Question: I'm writing an encryptor code and to be more specific:
I'm currently writing a check that encrypts the letters and then decrypts them in order to see whether they can be, and then compares the decrypted output to the initial input.
I check this because the decryption formula uses 'cos^-1' which can't take use values.
Unfortunately, the list of the ints of the letters '(a=1, b=2, z=26, etc)' keeps adding the same first value, even though the value changes.
Part of the code:
'''
foreach(int x in LetInt) {
DoubInt++;
try {
CheckLetInt.Add(Convert.ToInt64(Math.Acos(Math.Pow((((Math.Tan((x+1) / (180/Math.PI)) / Math.Sin((x+1) / (180/Math.PI))) * (Math.Cos(A / (180/Math.PI)) * B)) - 1) / (Math.Cos(A / (180 / Math.PI)) * B), -1)) * (180 / Math.PI)));
Console.WriteLine("Correct number:" + Convert.ToInt64(Math.Acos(Math.Pow((((Math.Tan((x+1) / (180/Math.PI)) / Math.Sin((x+1) / (180/Math.PI))) * (Math.Cos(A / (180/Math.PI)) * B)) - 1) / (Math.Cos(A / (180 / Math.PI)) * B), -1)) * (180 / Math.PI)));
Console.WriteLine("List content:" + CheckLetInt[DoubInt - 1]);
CheckLetter.Add(LetPos[Convert.ToInt64(CheckLetInt[DoubInt - 1]) - 1]);
} catch(Exception) {
ValueError.Visible = true;
ClearAll();
Console.WriteLine("Caught.");
}
}
'''
Output:

Anyone know what's going on?
The "Correct Number" and "List Content" formulae are the same.
<URL>
<URL>
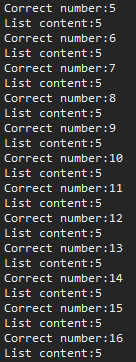
Answer: Later down in the loop you do:
'''
if(string.Join("", CheckLetter) == string.Join("", Letters.ToArray())) {
...
} else {
ClearAll();
}
'''
You never modify Letters in loop, but you do modify CheckLetter, so this will mostly return false, calling the ClearAll() method.
In ClearAll() you set DoubInt back to zero - hence always showing the first entry
'''
DoubInt = 0;
'''
Note that this is not a good way to 'encrypt' anything. If you are just playing around then okay, but if you are trying to learn cryptography you should read up on same basics first if you think this is 'encryption'